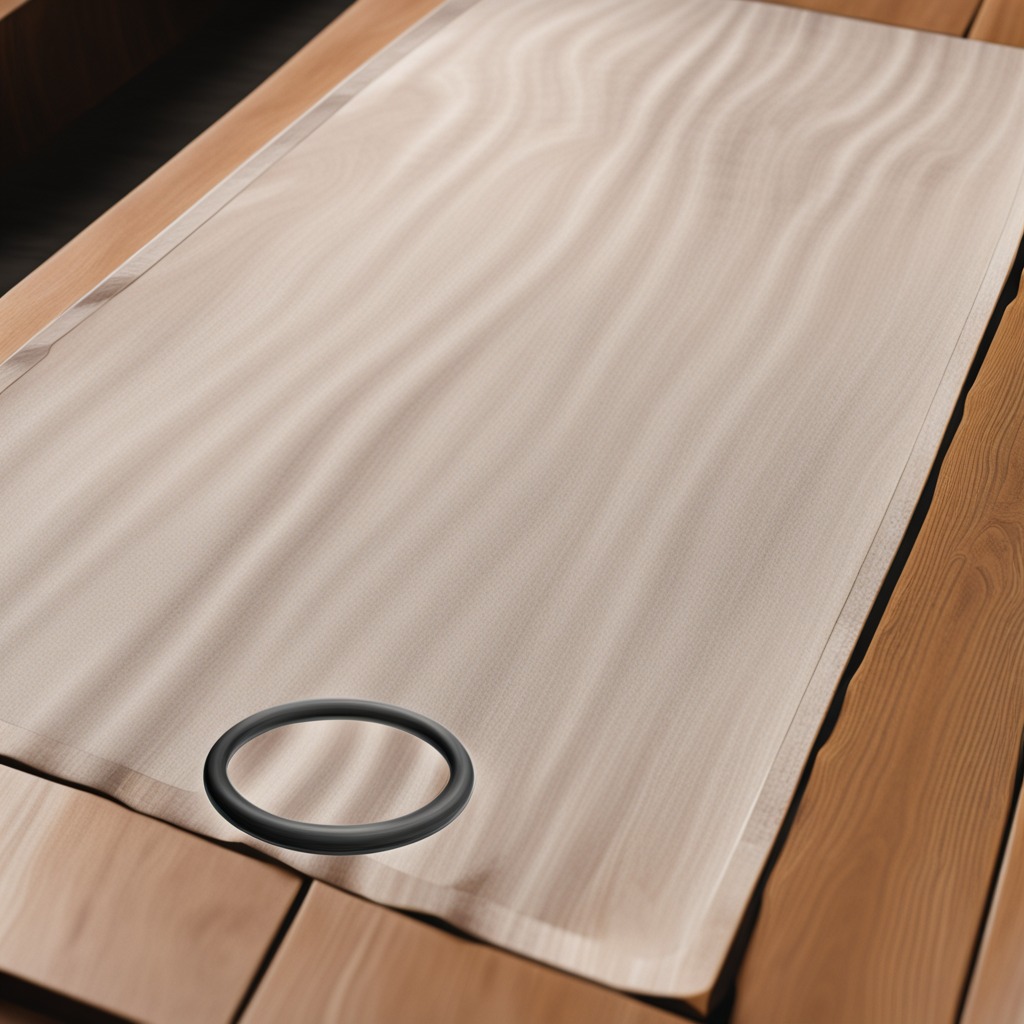
A rubber O-ring lies on the wooden table.